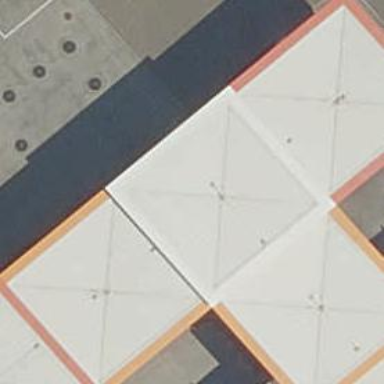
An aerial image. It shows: View of roof of building.